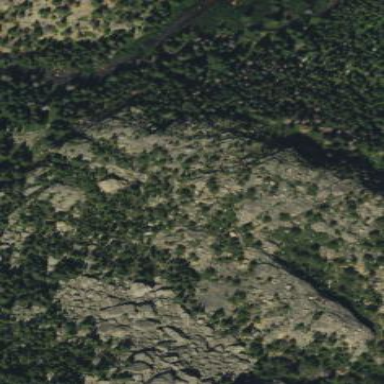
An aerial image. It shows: Landscape dominated by bare rock.